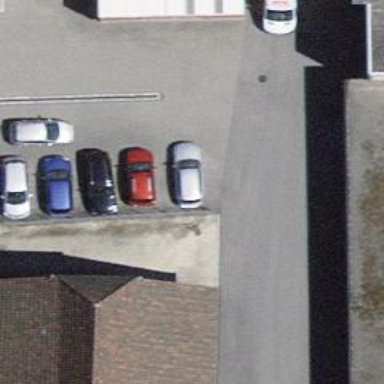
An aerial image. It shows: Assembly point for emergencies.